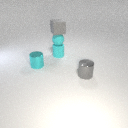
small gray metal cylinder in front of small cyan metal cylinder